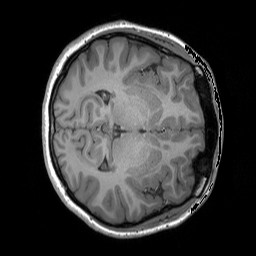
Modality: T1w
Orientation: axial
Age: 26
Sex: female
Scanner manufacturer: siemens
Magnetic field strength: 3 T
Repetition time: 1.9 s
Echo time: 0.00252 s